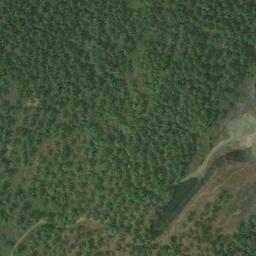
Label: forest